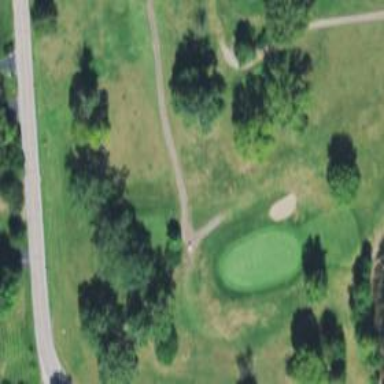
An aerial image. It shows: Golf cartpath that is also road path.